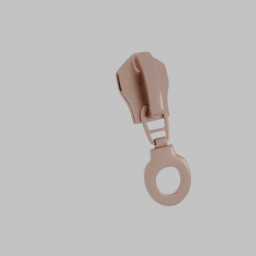
Label: tools